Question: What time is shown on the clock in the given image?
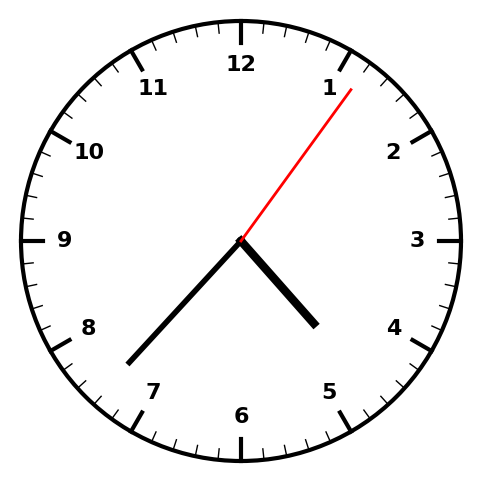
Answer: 04:37:06